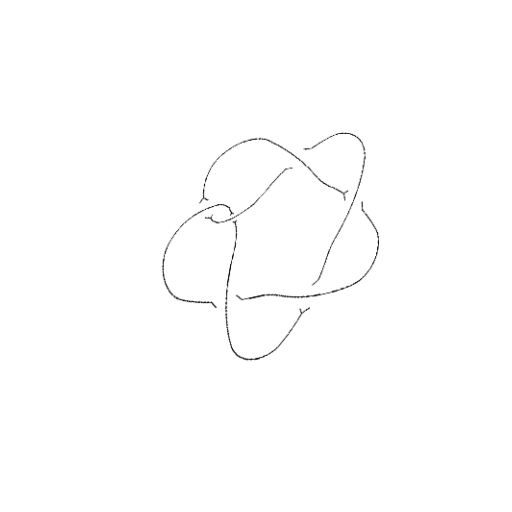
Crossing number: 6